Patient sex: M
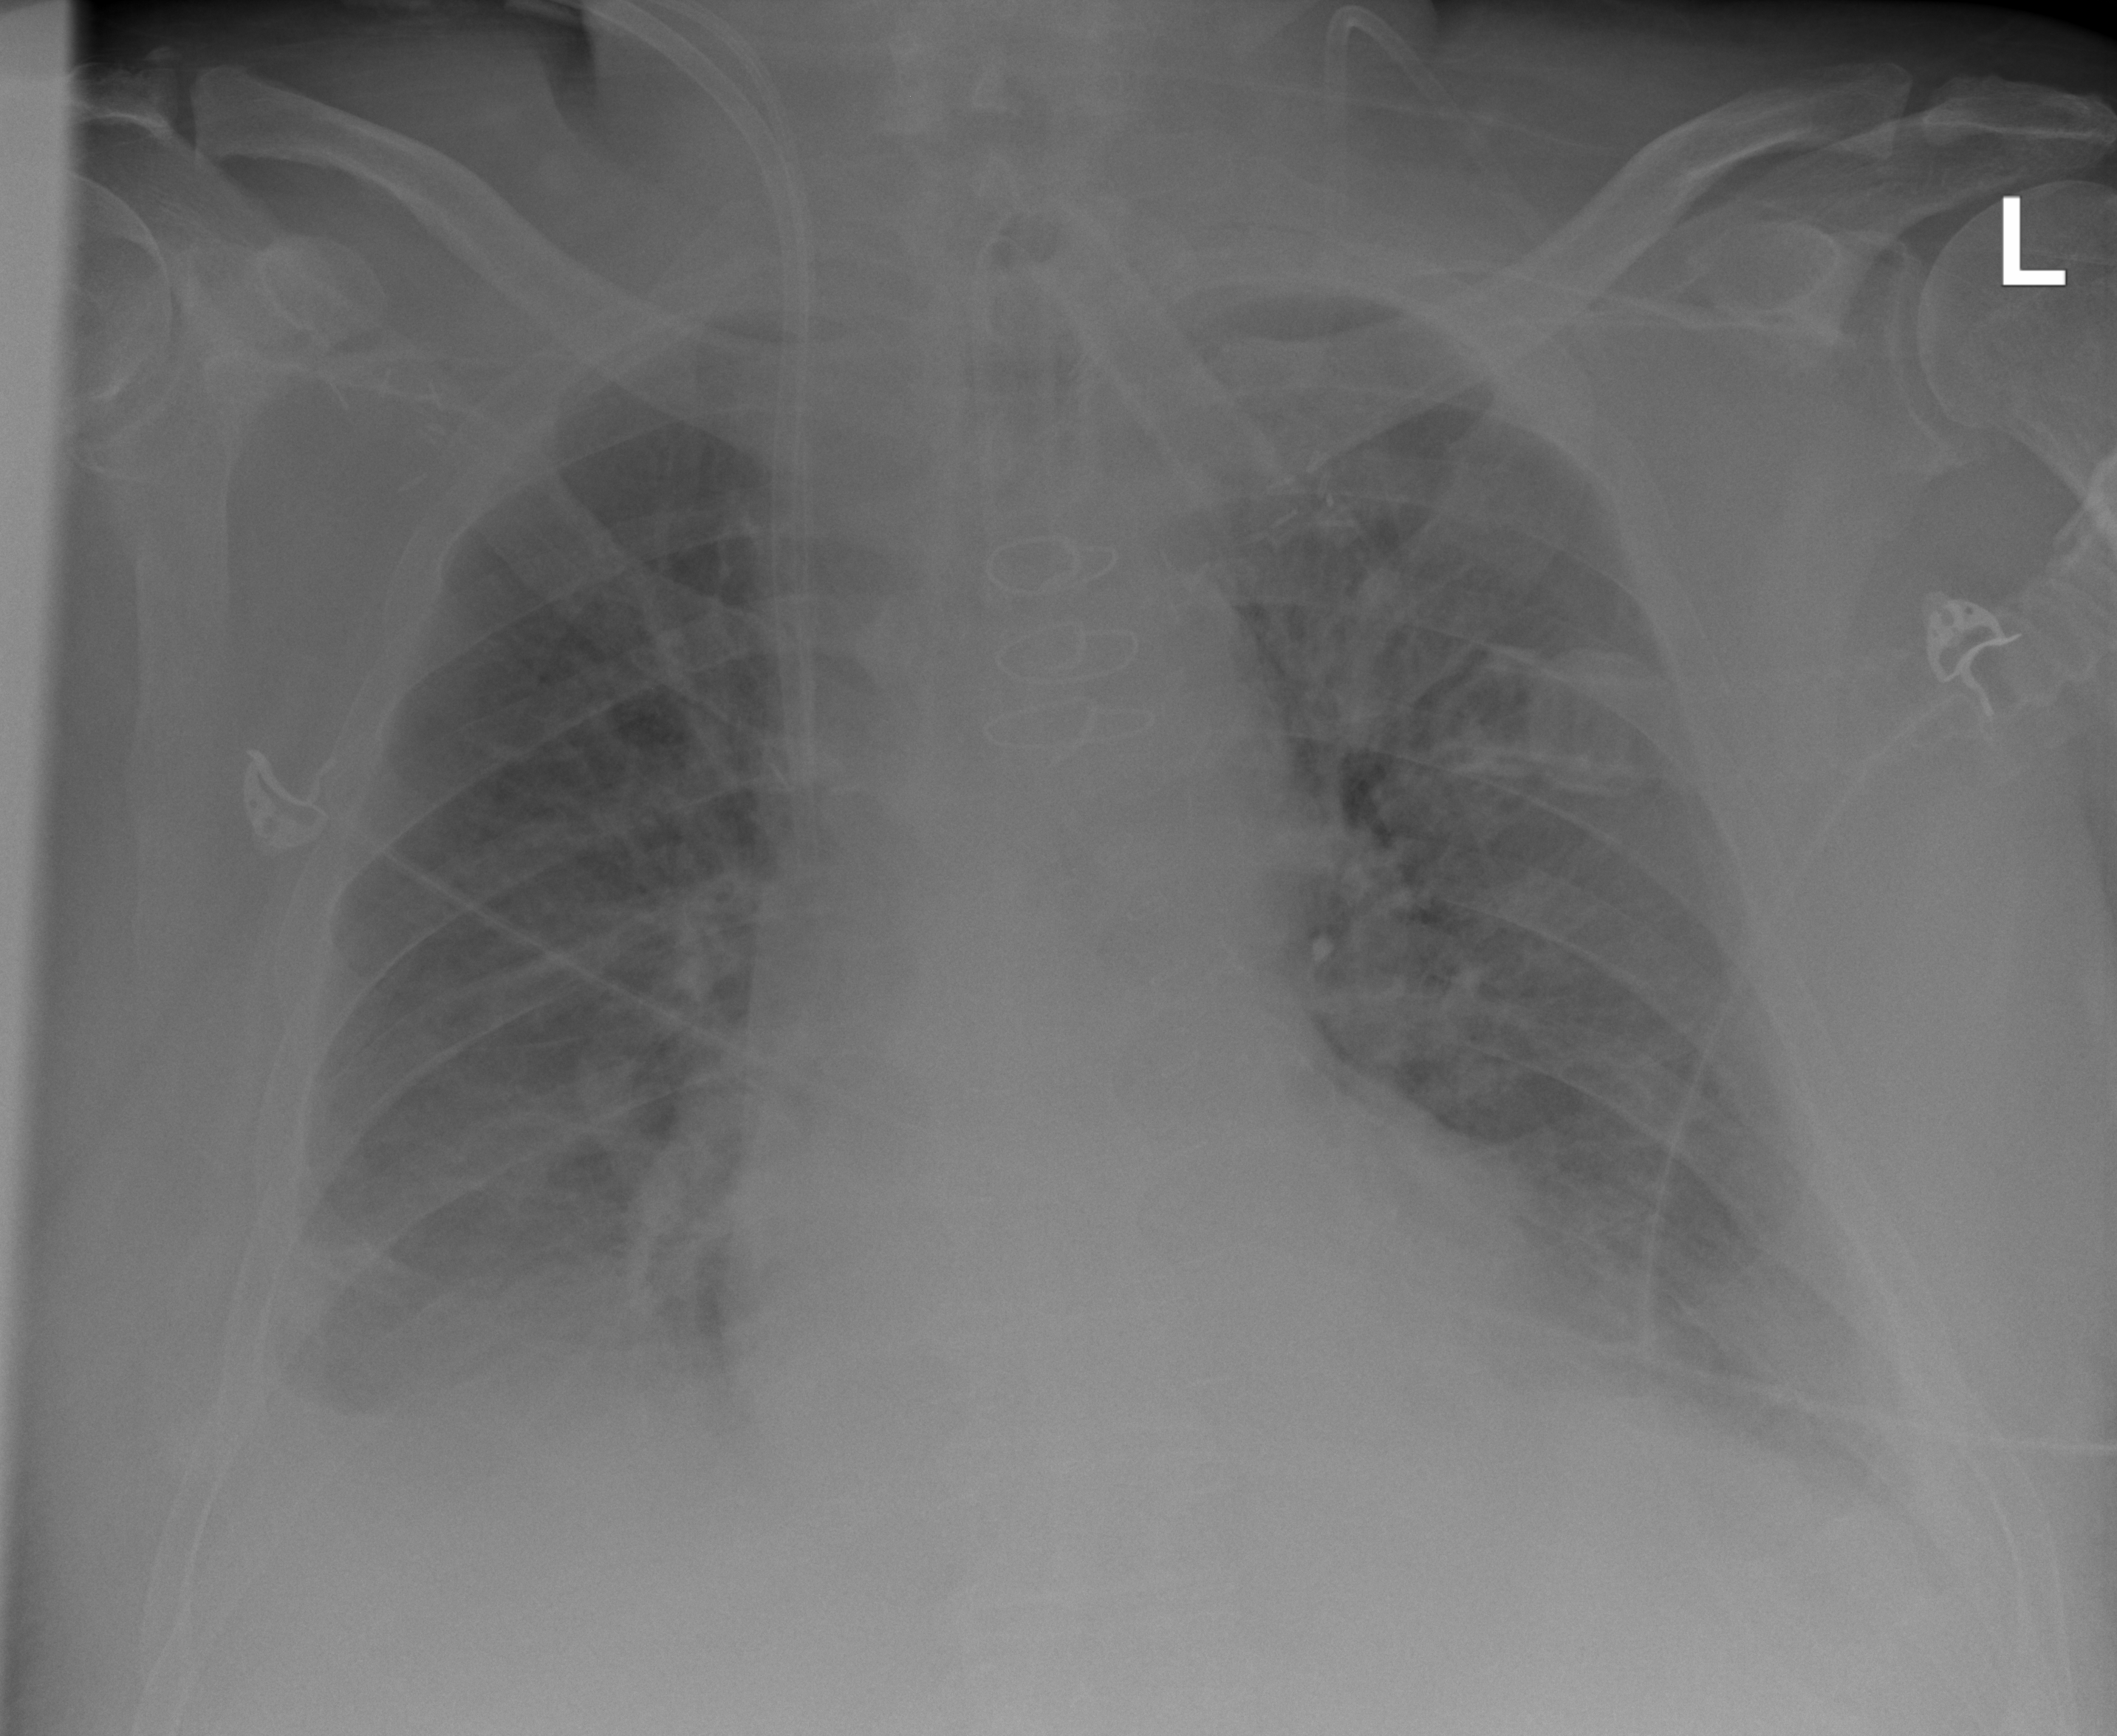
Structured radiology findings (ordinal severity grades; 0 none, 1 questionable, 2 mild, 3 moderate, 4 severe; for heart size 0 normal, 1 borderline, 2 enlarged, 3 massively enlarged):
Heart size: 2
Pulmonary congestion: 2
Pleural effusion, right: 2
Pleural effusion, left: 2
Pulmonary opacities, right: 1
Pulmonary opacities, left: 1
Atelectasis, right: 2
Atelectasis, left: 2